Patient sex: M
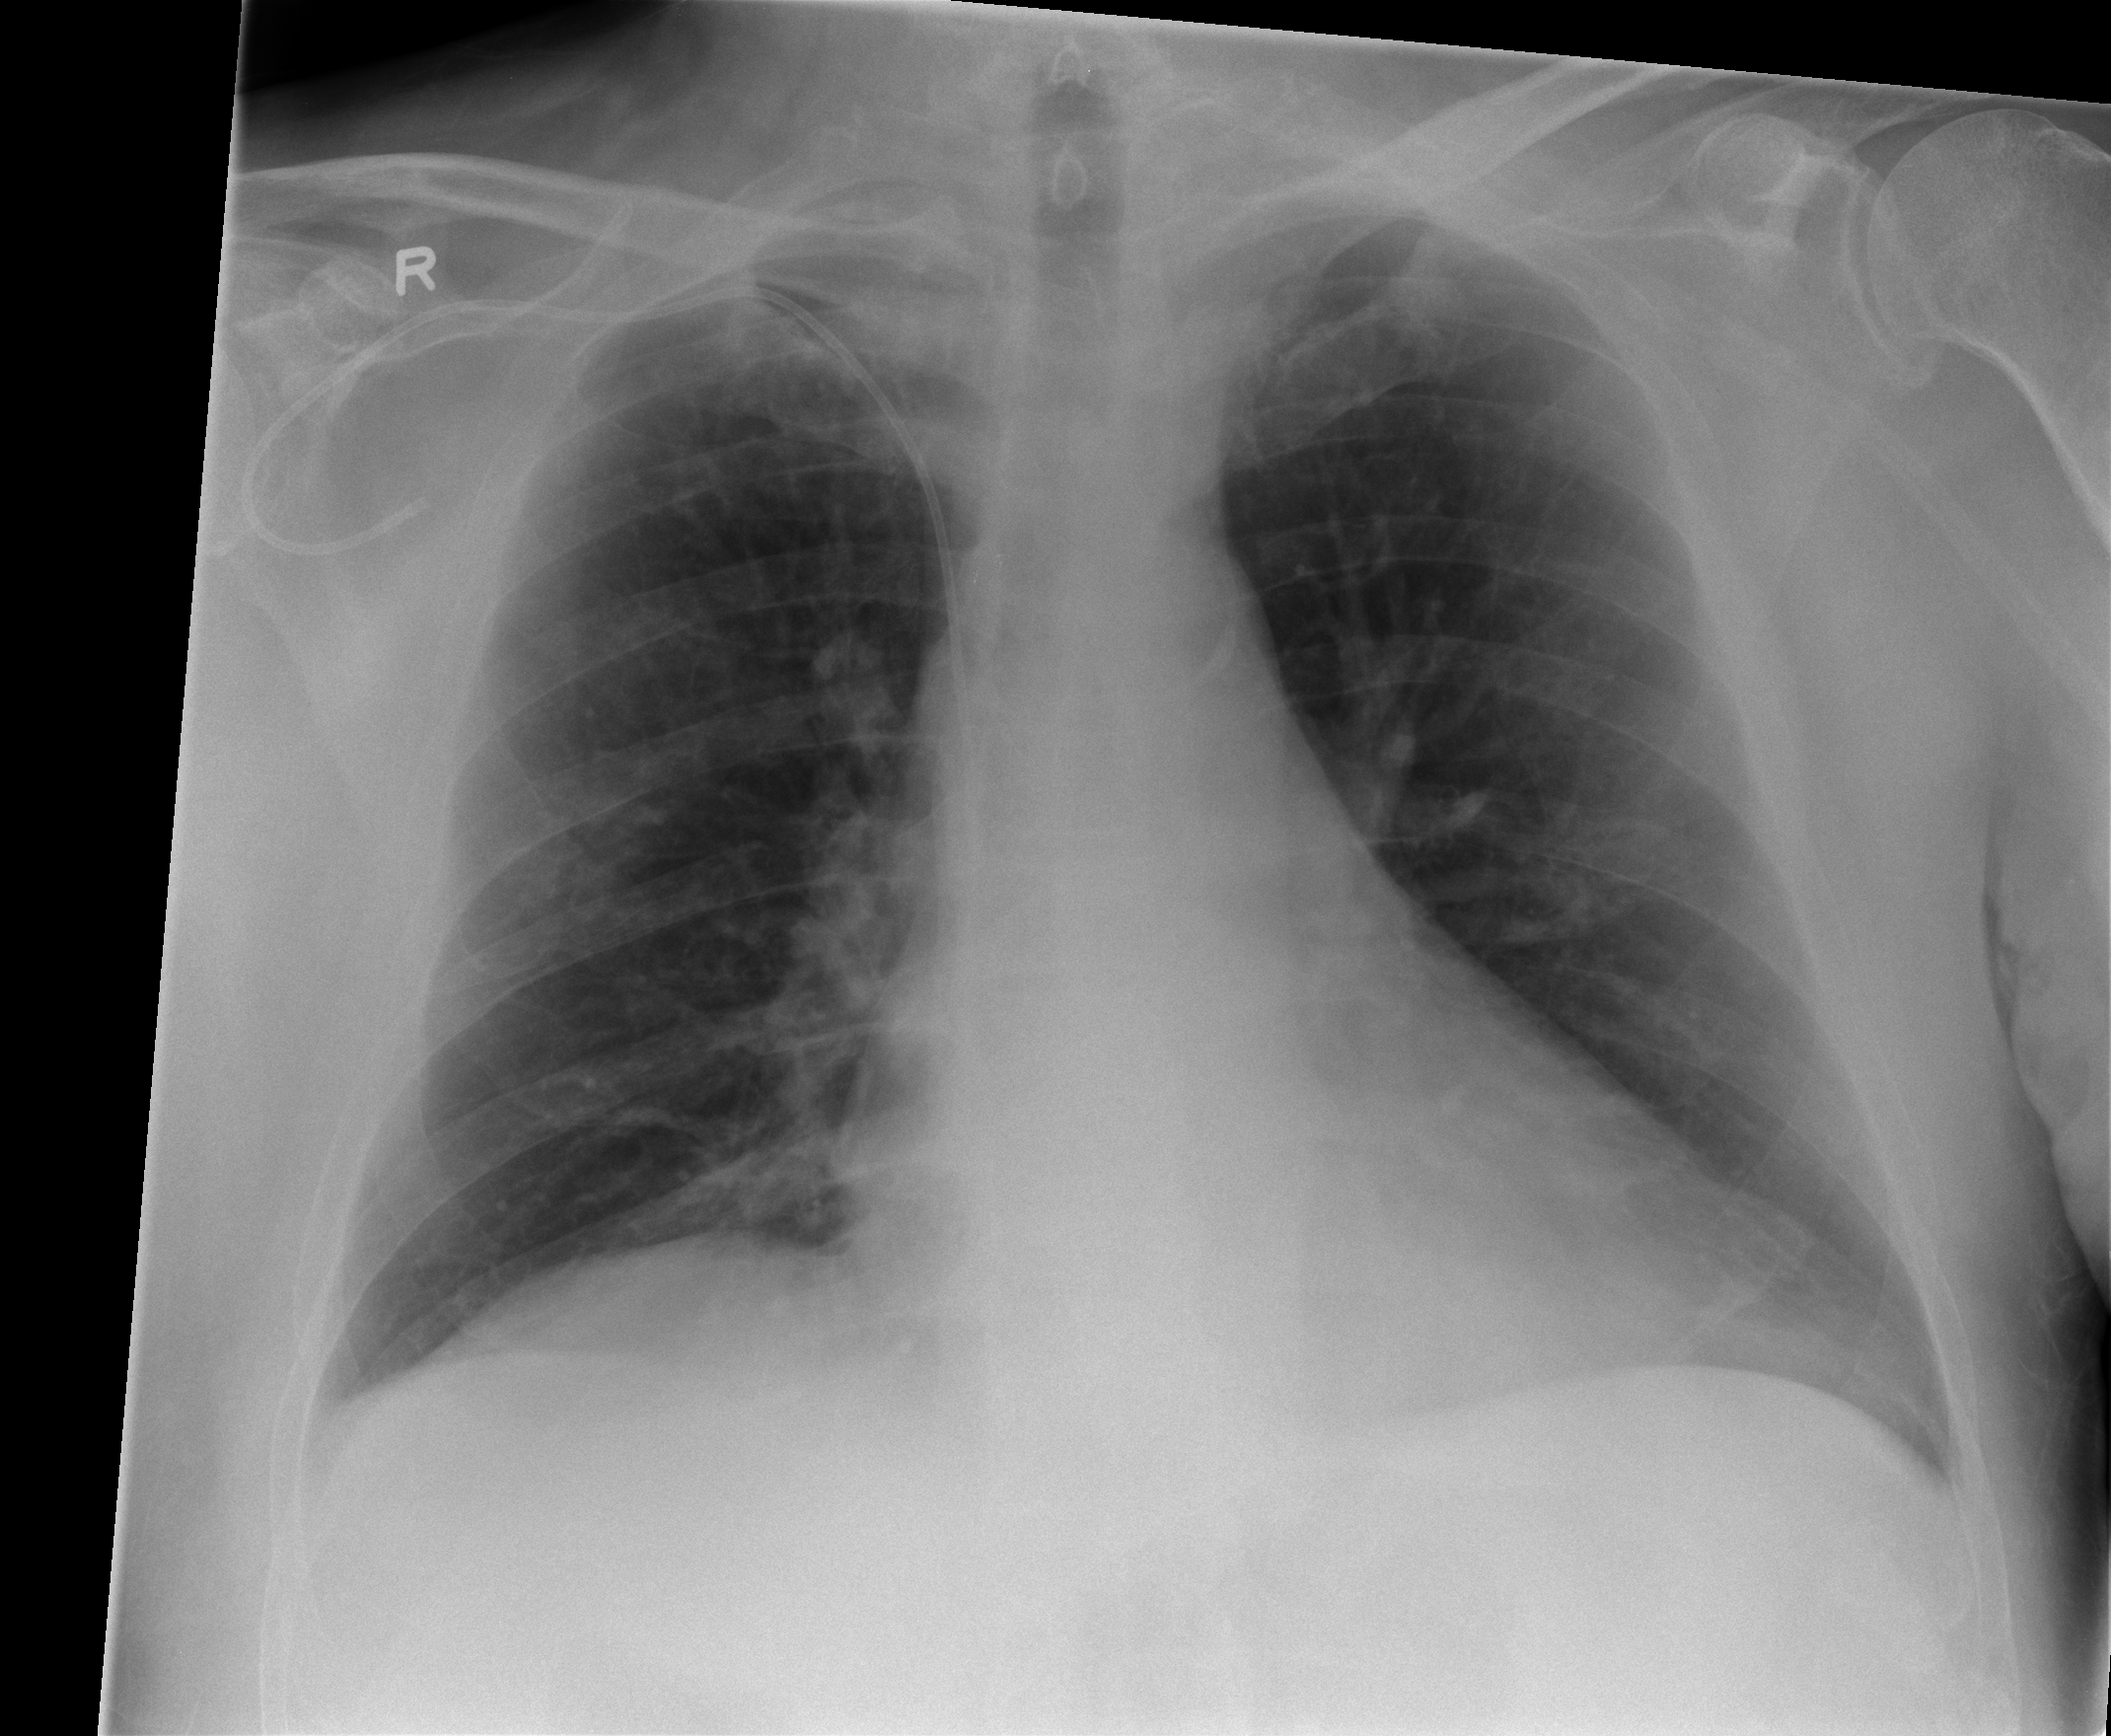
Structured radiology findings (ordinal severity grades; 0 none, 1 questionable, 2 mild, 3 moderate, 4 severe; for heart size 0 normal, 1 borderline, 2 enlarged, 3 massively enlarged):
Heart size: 0
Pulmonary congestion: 0
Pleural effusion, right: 0
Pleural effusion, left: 0
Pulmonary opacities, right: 0
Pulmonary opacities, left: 0
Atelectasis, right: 1
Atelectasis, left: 1